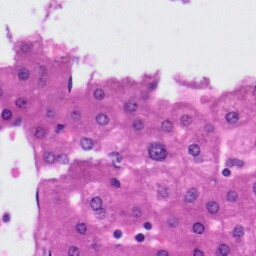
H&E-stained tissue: Liver